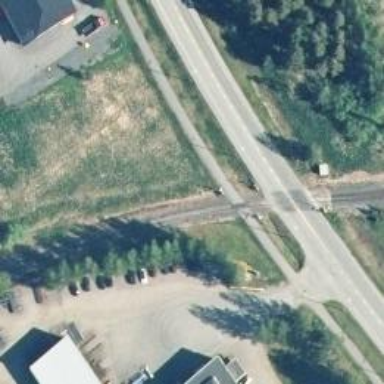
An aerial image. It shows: Railway crossing.